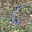
Label: 6